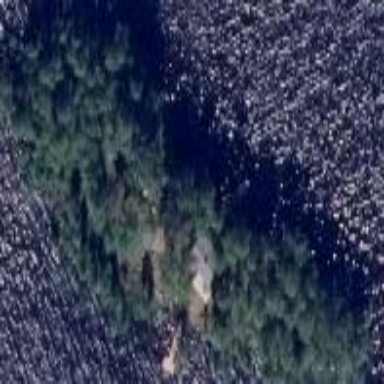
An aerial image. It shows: Islet surrounded by woodland.